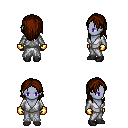
a pixel art fantasy rpg character, female body template, dark elf, purple skin, white robe, gold greaves, brown long hairstyle, gold gloves, black shoes, four views (front, back, left, right), 2x2 character sprite sheet, small pixel art, hard edges, no anti-aliasing